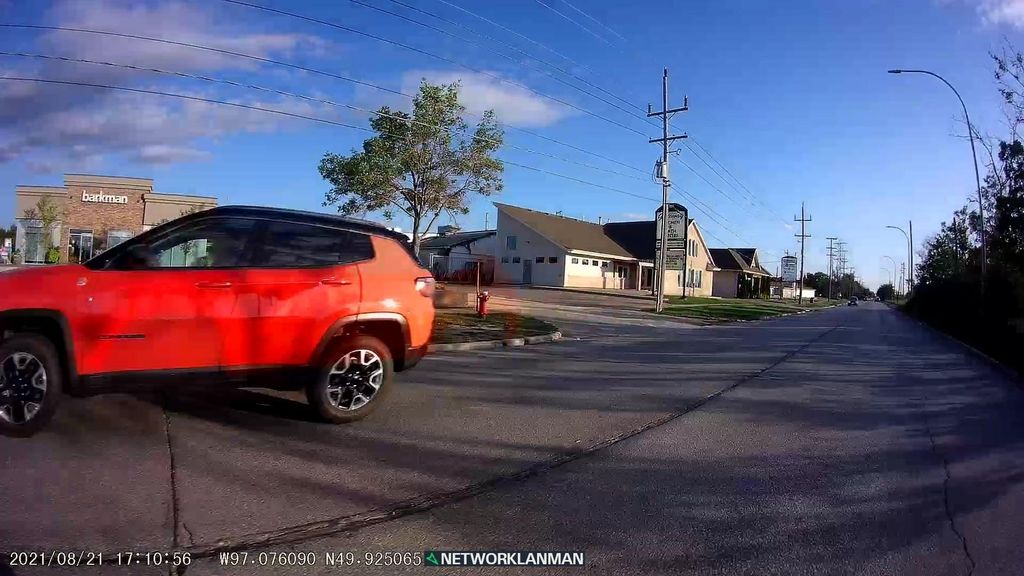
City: winnipeg